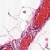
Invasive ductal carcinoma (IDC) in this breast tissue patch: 0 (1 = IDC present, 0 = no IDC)